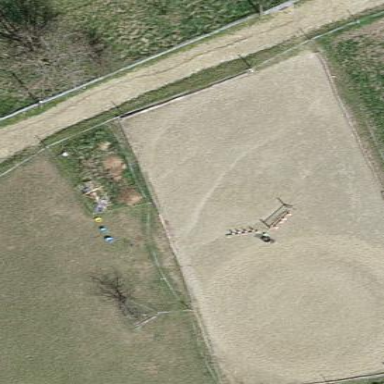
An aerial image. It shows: Equestrian pitch surrounded by fence.